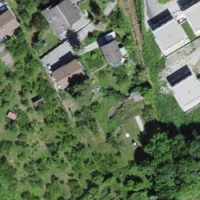
EUNIS habitat code: 55
Species observed at this site:
Hippocrepis emerus
Vinca major